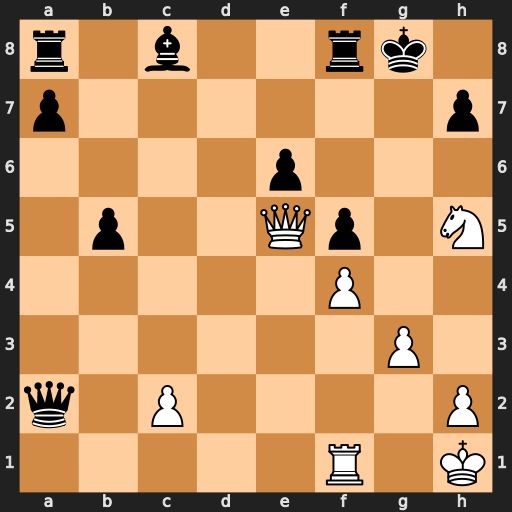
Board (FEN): r1b2rk1/p6p/4p3/1p2Qp1N/5P2/6P1/q1P4P/5R1K
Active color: w
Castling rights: -
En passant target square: -
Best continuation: Qg7#